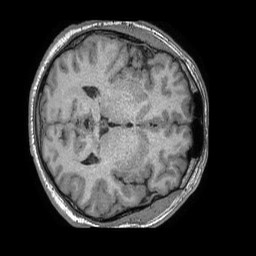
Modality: T1w
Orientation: axial
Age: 39
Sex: male
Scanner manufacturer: philips
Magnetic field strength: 1.5 T
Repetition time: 0.007693 s
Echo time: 0.003508 s